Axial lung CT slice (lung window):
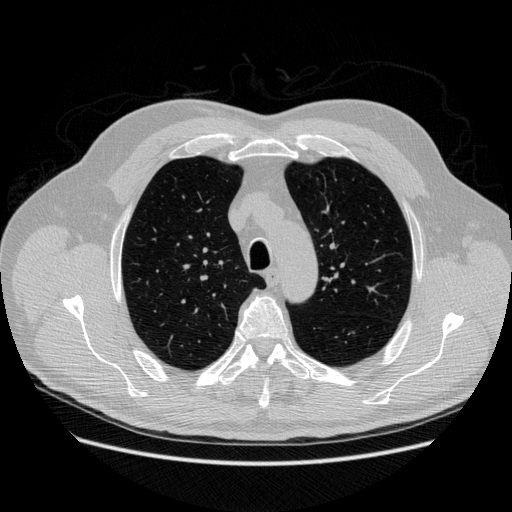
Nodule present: no